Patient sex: F
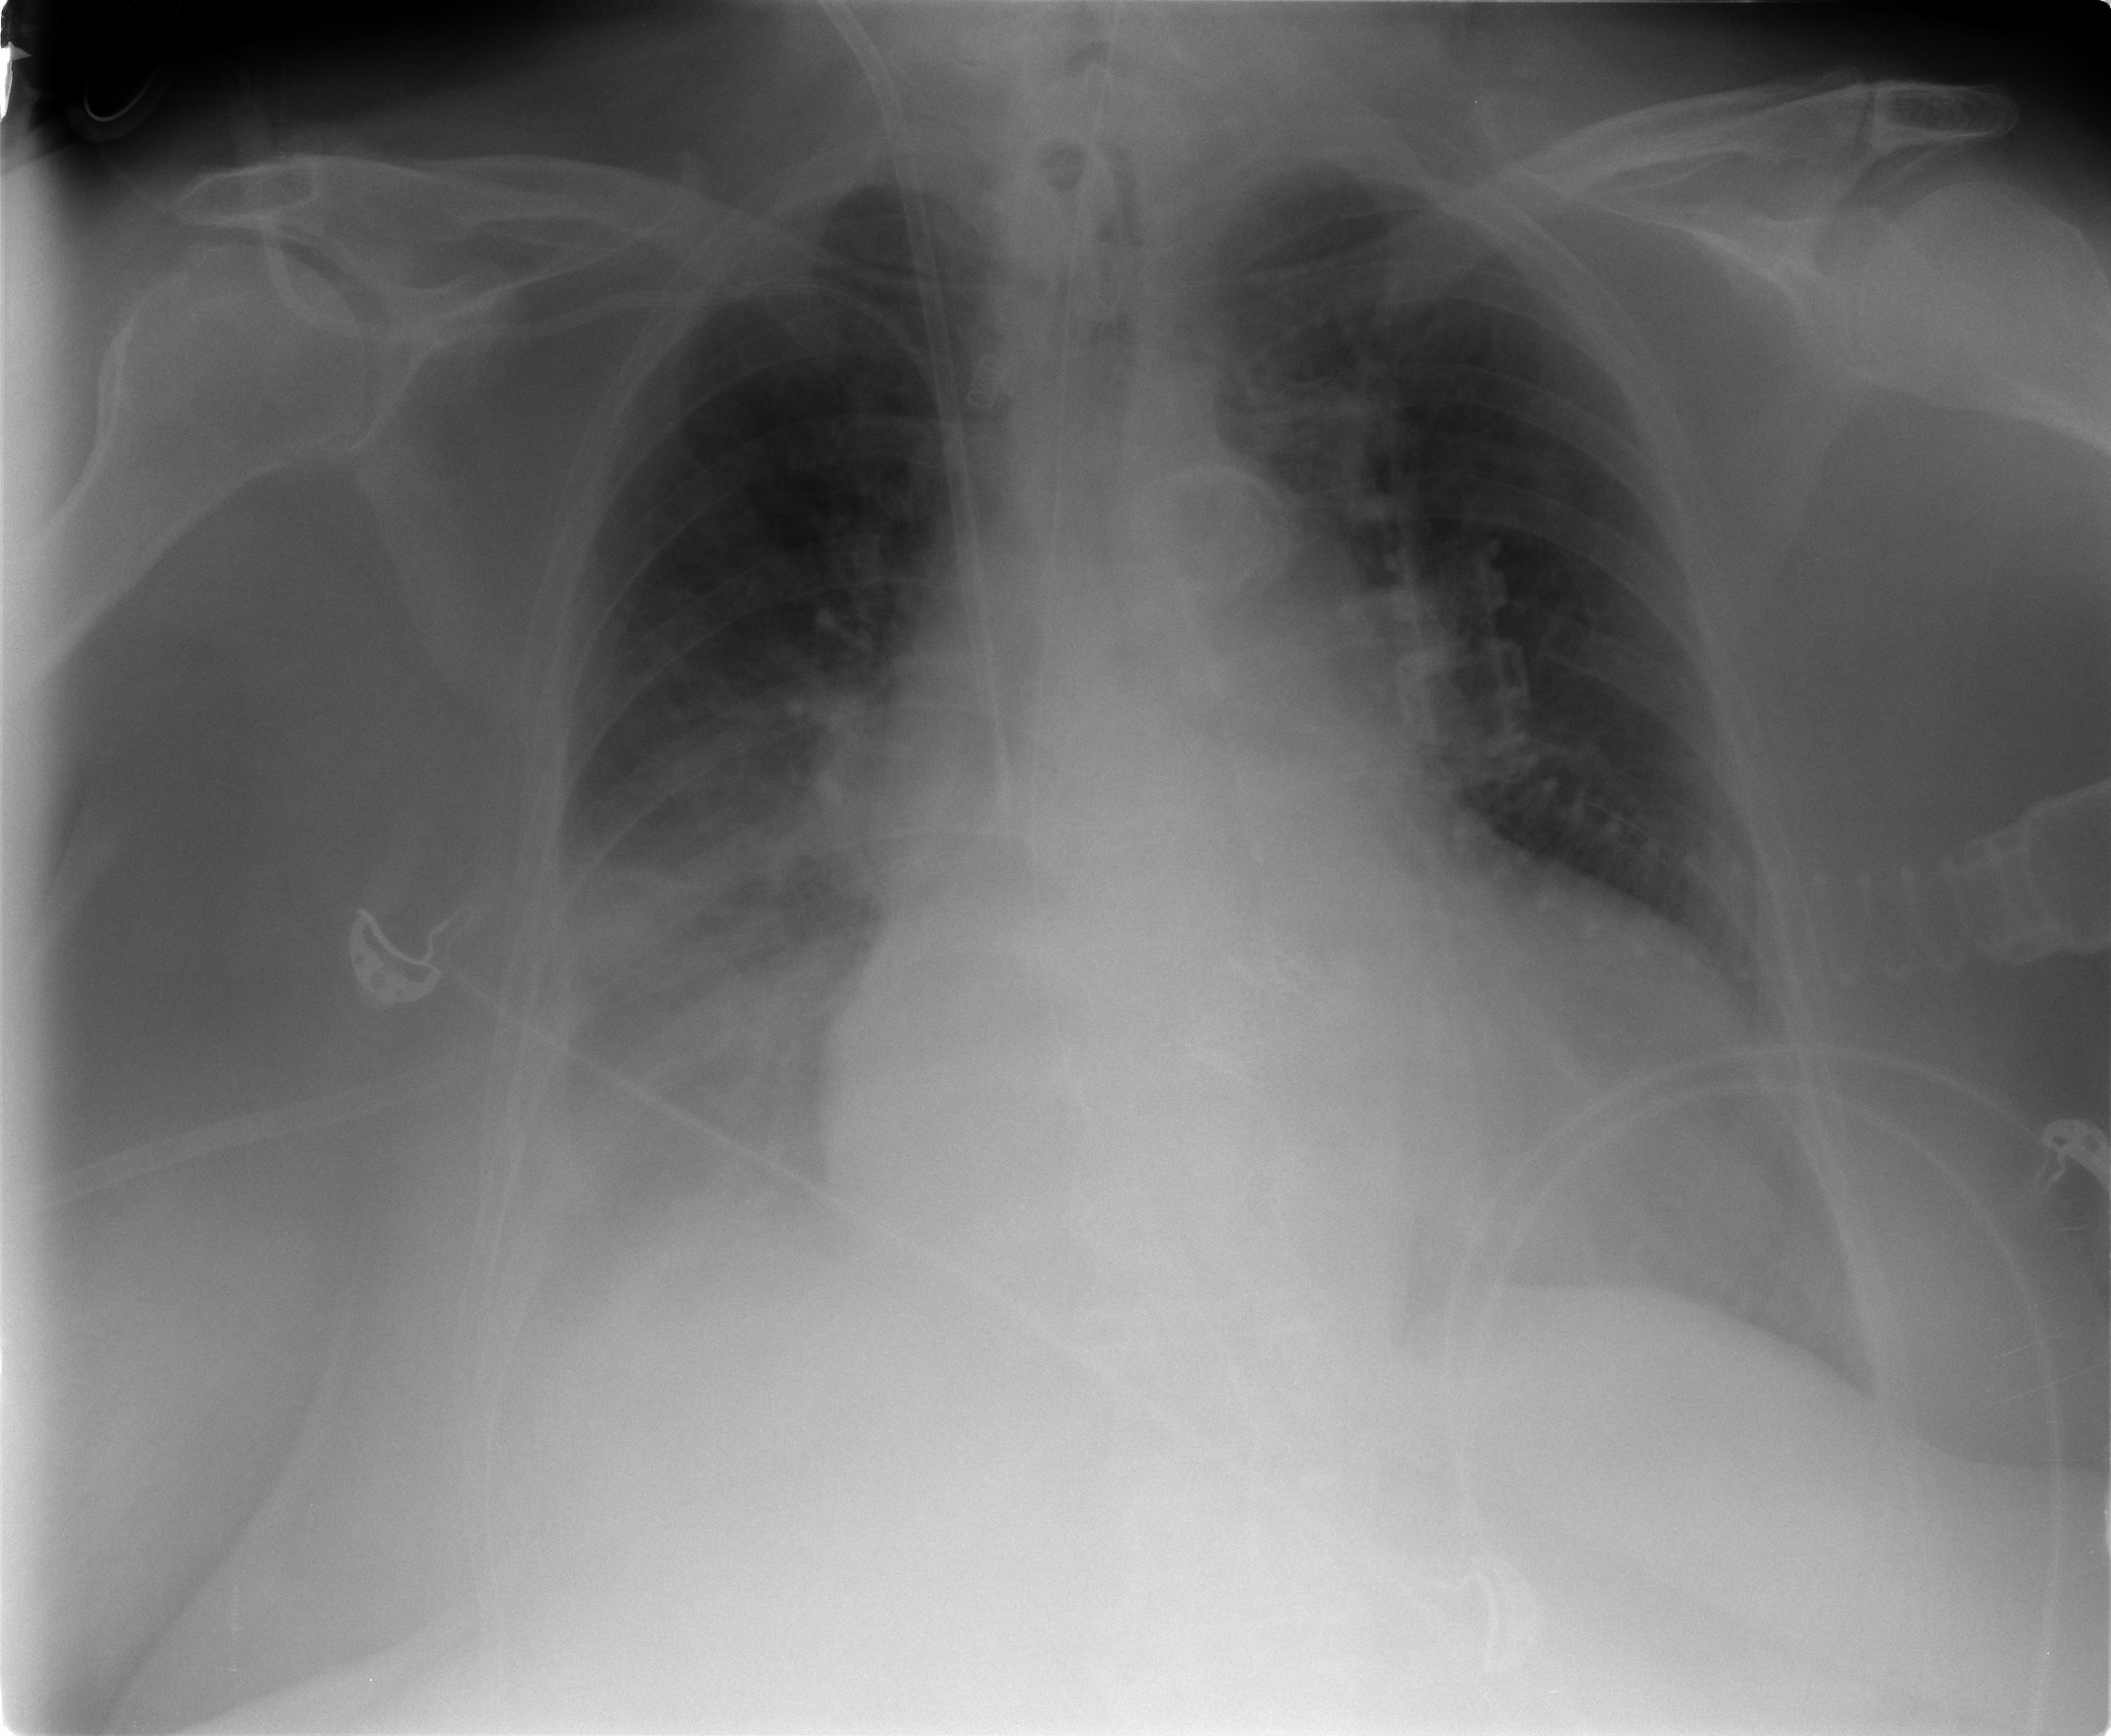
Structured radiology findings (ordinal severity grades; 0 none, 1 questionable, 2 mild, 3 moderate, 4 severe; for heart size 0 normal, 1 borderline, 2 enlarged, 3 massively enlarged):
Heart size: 2
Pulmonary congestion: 3
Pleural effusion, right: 1
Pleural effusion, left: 1
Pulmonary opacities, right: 2
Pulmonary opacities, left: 0
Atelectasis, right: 3
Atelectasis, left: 2